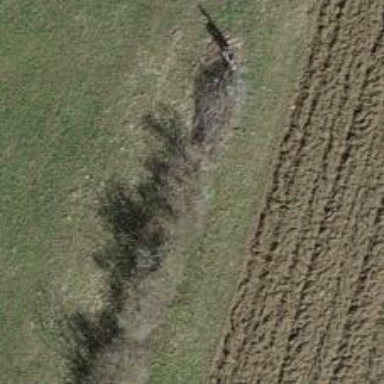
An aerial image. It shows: Hedge barrier.